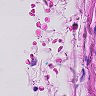
Metastatic tissue present: no